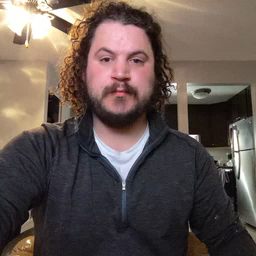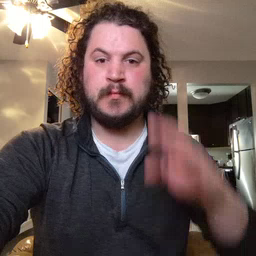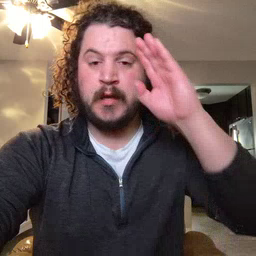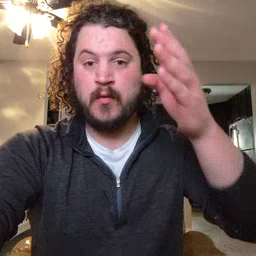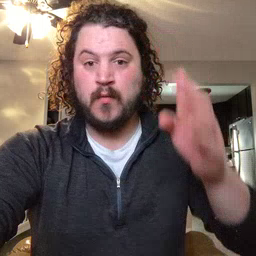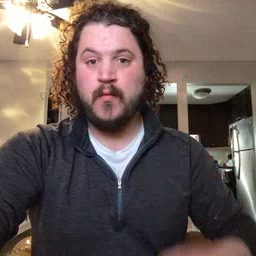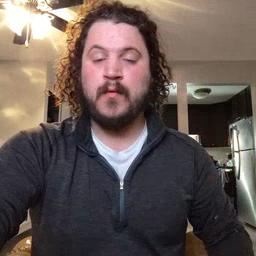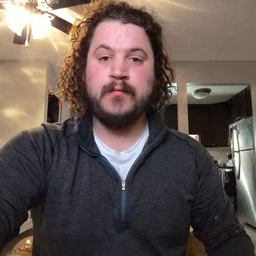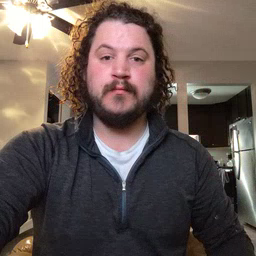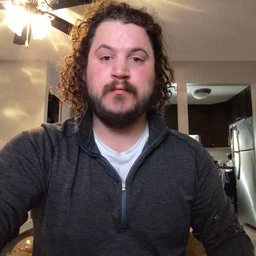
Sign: hello